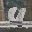
Label: 4